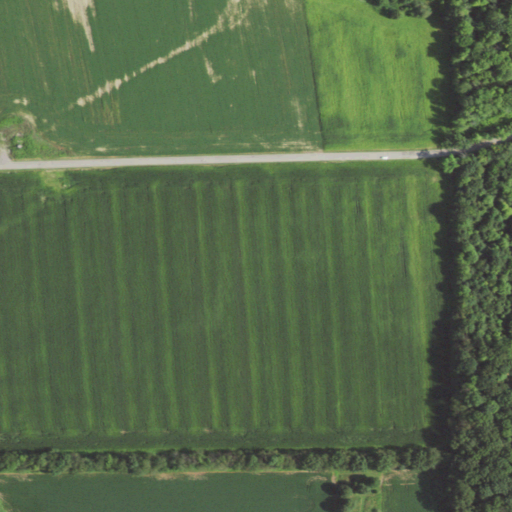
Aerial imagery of ridge(s) in Pennsylvania named Prospect Ridge containing cultivated crops, deciduous forest, open development, pasture, and low intensity development